Question: Is it possible to align currency symbol to the left and the value to the right in DevExpress GridView?

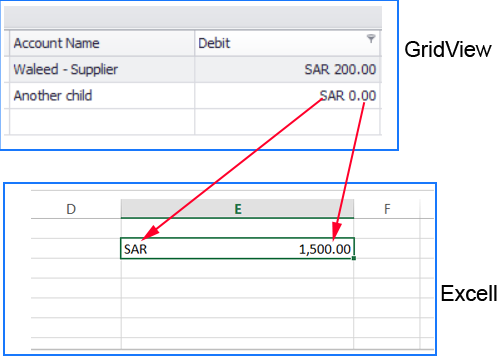
Answer: This task is beyond the regular text formatting. To accomplish it, you need to manually draw the cell content.
XtraGrid provides the event for this purpose: <URL> provides a reference to graphics objects, cell boundaries, and other information necessary to draw the cell text manually.
'''
private void OnGridViewCustomDrawCell(object sender, RowCellCustomDrawEventArgs e) {
switch (e.Column.FieldName) {
case "Debit":
DrawDebitCell(e);
break;
}
}
private void DrawDebitCell(RowCellCustomDrawEventArgs e) {
e.Handled = true;
string text = string.Format(CultureInfo.CurrentCulture, "{0} {1:n2}", CultureInfo.CurrentCulture.NumberFormat.CurrencySymbol, e.CellValue);
Size textSize = e.Appearance.CalcTextSizeInt(e.Cache, text, int.MaxValue);
e.Appearance.DrawBackground(e.Cache, e.Bounds);
if (Convert.ToInt32(textSize.Width) > e.Bounds.Width)
e.Appearance.DrawString(e.Cache, text, e.Bounds);
else {
StringFormat stringFormat = e.Appearance.GetStringFormat();
string valueText = string.Format(CultureInfo.CurrentCulture, "{0:n2}", e.CellValue);
stringFormat.Alignment = StringAlignment.Near;
e.Appearance.DrawString(e.Cache, CultureInfo.CurrentCulture.NumberFormat.CurrencySymbol, e.Bounds, e.Appearance.Font, stringFormat);
stringFormat.Alignment = StringAlignment.Far;
e.Appearance.DrawString(e.Cache, valueText, e.Bounds, e.Appearance.Font, stringFormat);
}
}
'''
This approach has a few disadvantages:
- The manually drawn cell content is not used by built in <URL> method is not useful in this case